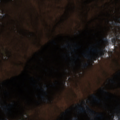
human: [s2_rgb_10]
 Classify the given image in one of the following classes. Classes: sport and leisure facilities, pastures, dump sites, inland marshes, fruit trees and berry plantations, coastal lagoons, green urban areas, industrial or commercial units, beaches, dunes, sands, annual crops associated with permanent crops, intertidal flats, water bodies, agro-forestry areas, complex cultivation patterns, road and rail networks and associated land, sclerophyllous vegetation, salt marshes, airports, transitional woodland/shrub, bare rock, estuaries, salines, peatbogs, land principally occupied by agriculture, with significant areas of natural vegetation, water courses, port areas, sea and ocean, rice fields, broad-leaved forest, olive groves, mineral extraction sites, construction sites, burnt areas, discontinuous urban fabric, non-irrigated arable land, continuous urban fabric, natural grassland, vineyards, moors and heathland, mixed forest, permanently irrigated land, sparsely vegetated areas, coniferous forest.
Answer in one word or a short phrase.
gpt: broad-leaved forest, transitional woodland/shrub